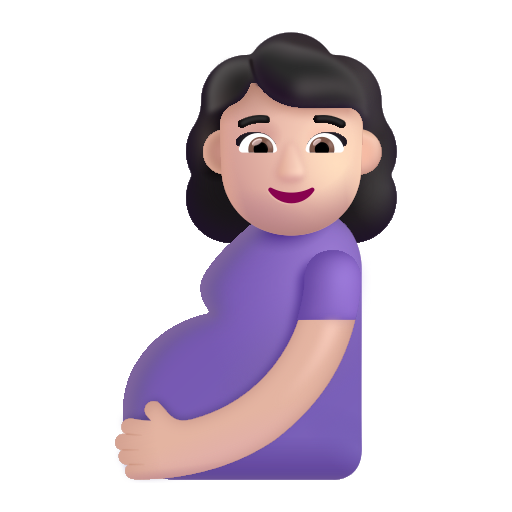
pregnant woman color light